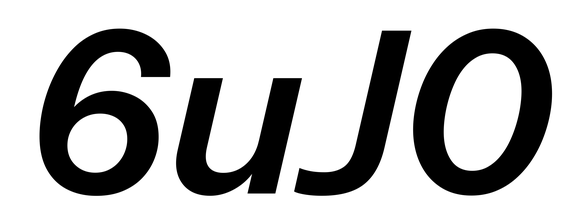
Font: InstrumentSans-Italic_SemiBold_Italic